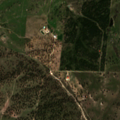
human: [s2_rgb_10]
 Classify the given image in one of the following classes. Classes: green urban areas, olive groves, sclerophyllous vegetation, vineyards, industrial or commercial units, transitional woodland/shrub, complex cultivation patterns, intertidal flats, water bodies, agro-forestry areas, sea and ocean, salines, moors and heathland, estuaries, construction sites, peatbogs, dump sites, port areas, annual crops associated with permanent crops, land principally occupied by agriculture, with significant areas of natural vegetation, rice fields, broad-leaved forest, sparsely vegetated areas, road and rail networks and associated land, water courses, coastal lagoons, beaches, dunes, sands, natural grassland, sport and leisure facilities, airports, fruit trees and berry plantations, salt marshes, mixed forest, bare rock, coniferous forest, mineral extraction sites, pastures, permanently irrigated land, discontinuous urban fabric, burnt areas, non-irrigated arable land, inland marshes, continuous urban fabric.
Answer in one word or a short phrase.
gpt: non-irrigated arable land, pastures, agro-forestry areas, transitional woodland/shrub